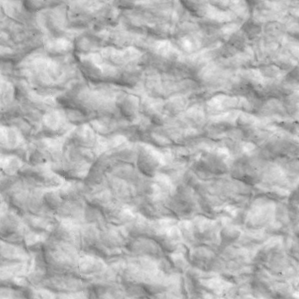
Label: non_frost